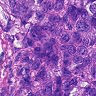
Metastatic tissue present: yes